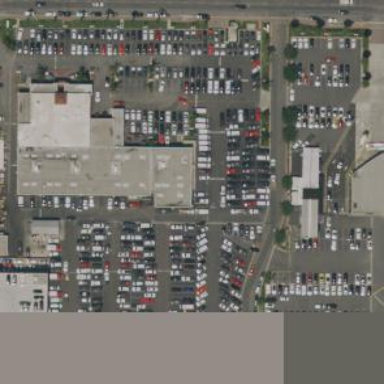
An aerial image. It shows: Building used as car shop.